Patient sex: F
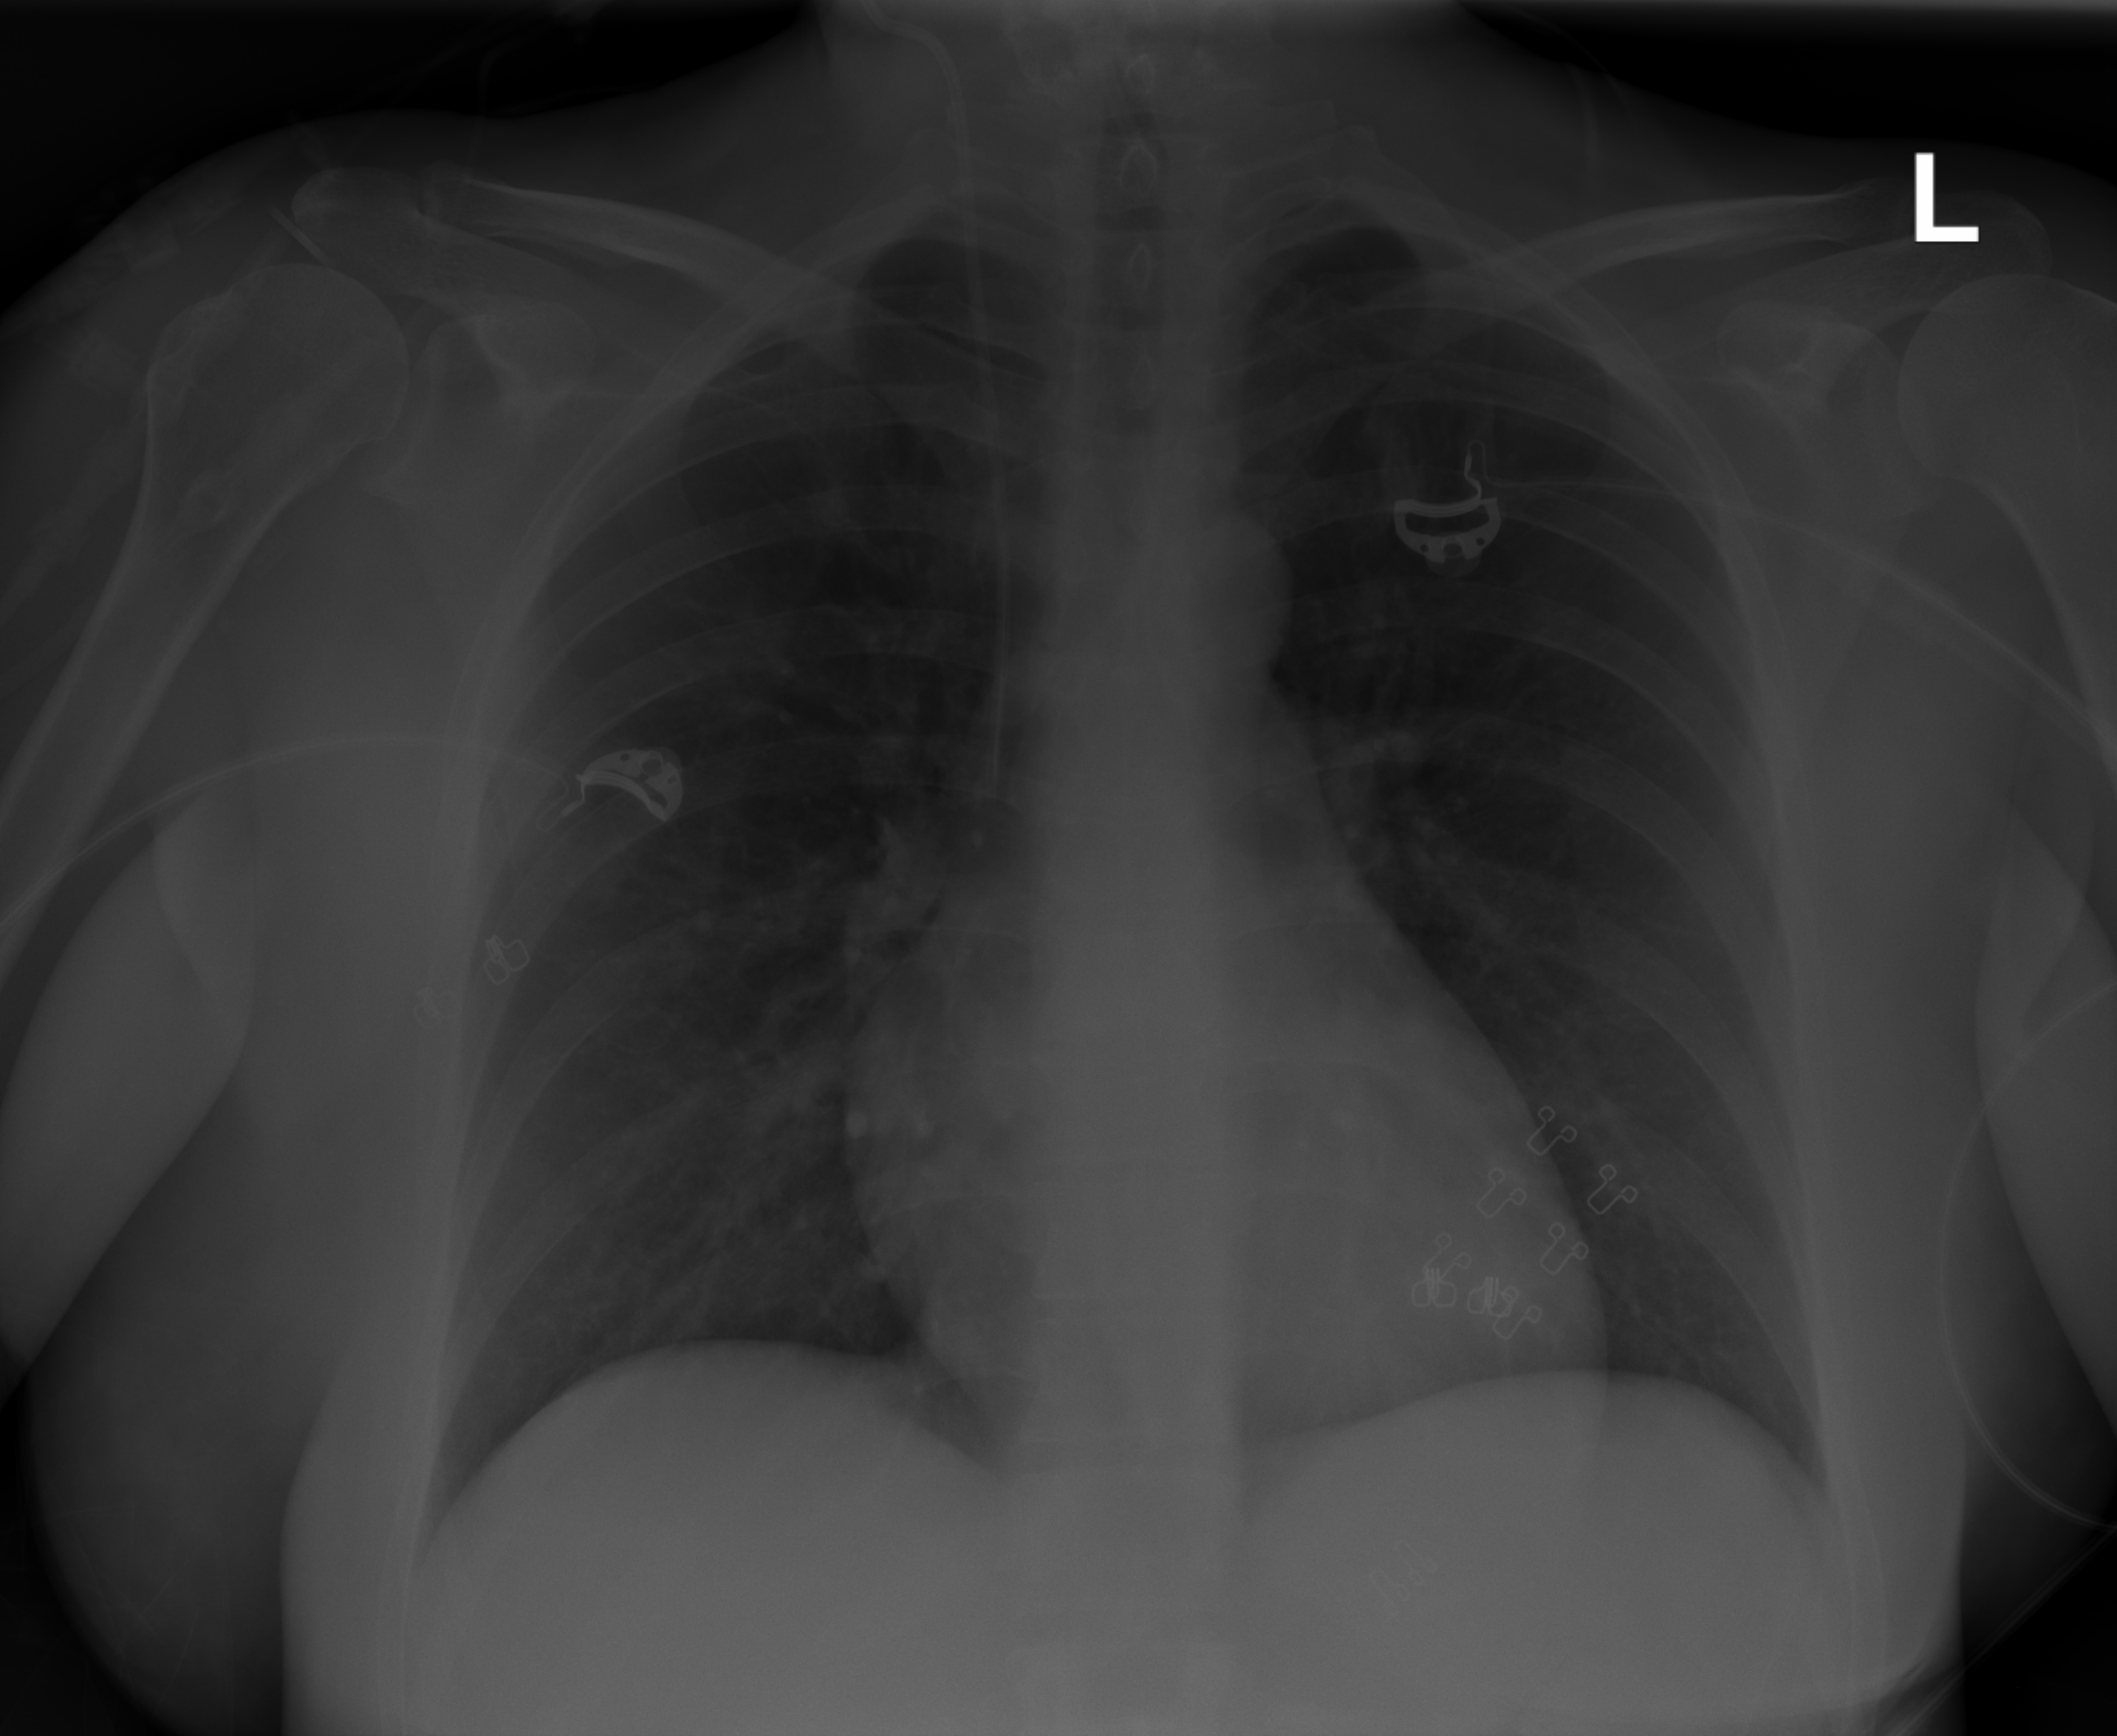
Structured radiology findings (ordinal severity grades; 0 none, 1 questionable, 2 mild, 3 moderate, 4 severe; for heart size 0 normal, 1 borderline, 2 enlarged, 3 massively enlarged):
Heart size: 0
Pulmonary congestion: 0
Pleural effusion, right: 0
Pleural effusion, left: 0
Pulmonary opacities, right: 0
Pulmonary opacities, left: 0
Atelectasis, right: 1
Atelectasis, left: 1